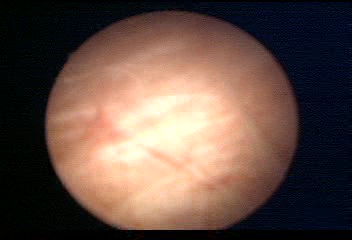
Modality: WLC
Class: Normal mucosa
Bladder cancer association: No